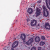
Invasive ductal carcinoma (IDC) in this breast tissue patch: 0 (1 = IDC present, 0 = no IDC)